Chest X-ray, PA view. Patient: 38 years old, sex M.
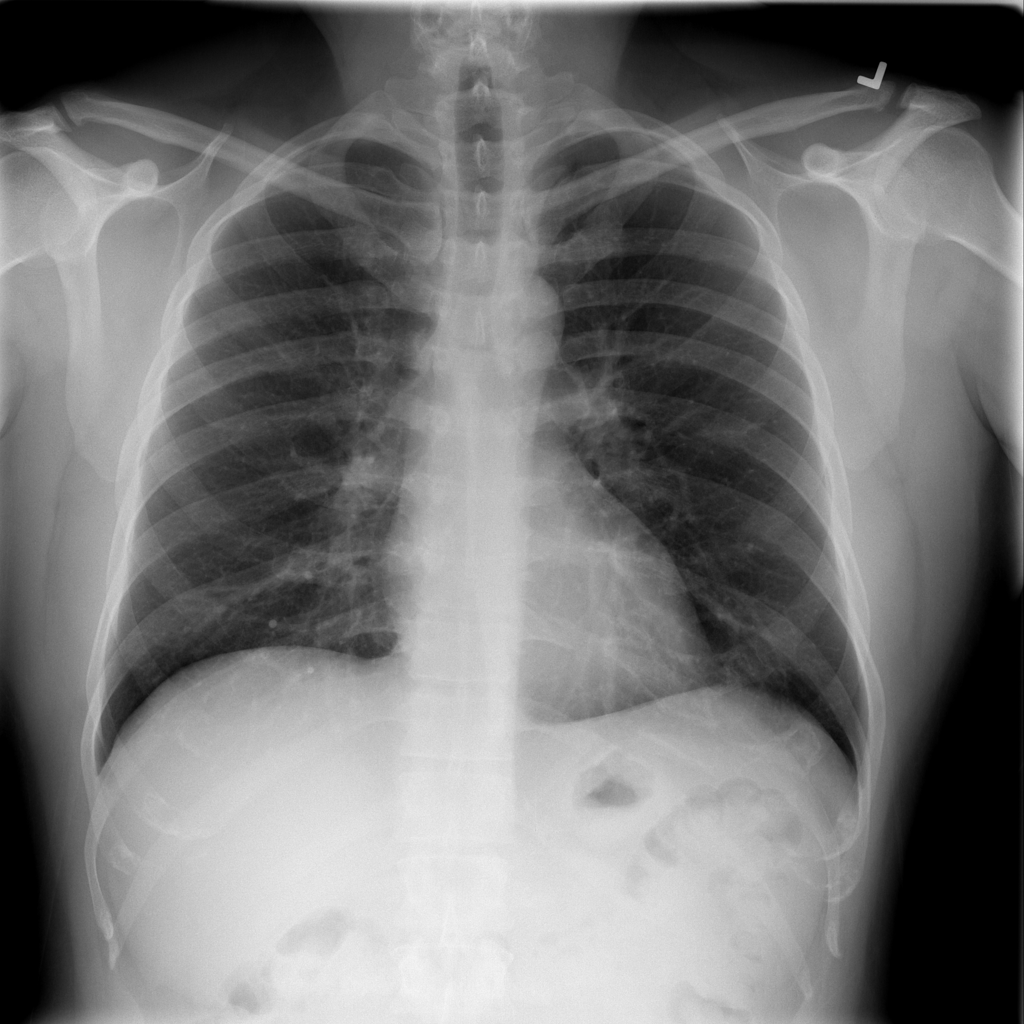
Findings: No Finding